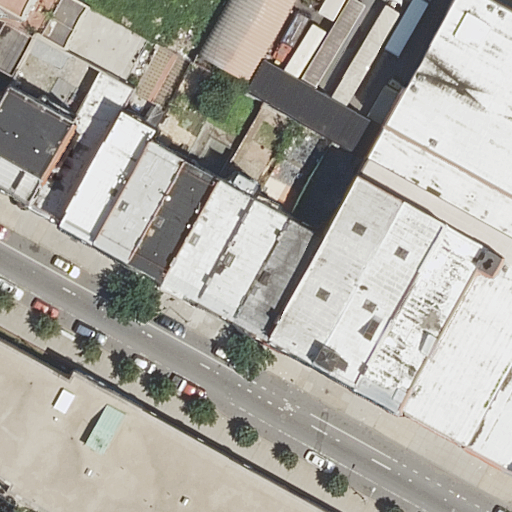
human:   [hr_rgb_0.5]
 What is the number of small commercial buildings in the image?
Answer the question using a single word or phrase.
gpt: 0

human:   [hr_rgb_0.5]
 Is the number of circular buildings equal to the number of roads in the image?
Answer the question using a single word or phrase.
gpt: no

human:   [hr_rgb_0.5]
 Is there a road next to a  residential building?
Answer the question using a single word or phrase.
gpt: yes

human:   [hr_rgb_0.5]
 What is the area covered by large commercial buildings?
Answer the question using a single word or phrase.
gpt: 0m2

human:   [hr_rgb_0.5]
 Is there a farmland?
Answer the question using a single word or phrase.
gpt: no

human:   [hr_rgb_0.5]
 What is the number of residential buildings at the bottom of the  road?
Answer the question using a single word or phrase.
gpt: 0

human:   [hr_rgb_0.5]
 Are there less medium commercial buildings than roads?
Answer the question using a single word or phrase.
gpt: yes

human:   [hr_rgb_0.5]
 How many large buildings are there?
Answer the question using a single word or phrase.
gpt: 2

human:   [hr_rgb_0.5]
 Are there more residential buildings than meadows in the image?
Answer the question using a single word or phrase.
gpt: yes

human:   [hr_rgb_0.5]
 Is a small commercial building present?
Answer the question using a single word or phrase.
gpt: no

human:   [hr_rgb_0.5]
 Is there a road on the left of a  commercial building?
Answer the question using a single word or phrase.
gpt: no

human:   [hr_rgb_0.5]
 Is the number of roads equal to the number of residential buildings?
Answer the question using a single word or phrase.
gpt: no

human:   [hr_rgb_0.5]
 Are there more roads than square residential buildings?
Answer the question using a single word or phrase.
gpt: yes

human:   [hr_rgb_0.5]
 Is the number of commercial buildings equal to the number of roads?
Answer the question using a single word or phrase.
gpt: no

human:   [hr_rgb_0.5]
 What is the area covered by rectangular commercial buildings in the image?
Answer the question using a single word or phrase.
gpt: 0m2

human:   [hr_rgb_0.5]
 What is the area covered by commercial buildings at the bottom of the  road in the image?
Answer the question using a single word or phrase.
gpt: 0m2

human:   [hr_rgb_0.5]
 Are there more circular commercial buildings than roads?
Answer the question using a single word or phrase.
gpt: no

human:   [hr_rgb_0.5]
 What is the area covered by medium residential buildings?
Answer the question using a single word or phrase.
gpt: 3847m2

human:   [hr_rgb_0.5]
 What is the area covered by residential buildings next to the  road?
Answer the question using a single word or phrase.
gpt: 4808m2

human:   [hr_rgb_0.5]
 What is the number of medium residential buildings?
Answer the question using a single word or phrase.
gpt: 16

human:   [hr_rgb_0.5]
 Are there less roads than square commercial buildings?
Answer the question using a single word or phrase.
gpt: no

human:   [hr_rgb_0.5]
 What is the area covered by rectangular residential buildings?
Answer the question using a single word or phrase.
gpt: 4224m2

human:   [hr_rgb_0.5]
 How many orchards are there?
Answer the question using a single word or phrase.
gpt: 0

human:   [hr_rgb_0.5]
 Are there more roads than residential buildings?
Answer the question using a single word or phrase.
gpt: no

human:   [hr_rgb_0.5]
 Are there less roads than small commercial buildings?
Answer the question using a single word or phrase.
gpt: no

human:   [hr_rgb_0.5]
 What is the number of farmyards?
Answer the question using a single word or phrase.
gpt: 0

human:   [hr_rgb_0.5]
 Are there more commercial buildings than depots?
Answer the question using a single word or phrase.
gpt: no

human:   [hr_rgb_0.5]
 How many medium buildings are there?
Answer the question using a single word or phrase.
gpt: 16

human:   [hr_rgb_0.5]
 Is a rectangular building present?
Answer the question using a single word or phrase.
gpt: yes

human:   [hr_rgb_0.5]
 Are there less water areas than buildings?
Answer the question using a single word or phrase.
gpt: yes

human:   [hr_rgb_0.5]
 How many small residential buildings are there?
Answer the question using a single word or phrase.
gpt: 4

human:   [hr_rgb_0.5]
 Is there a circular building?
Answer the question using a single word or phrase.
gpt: no

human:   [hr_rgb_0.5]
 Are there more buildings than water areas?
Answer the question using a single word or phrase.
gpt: yes

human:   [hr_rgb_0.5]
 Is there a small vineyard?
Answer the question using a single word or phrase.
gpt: no

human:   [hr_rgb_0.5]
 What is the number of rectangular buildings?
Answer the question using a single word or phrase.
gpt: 18

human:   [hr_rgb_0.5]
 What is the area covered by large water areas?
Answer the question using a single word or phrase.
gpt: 0m2